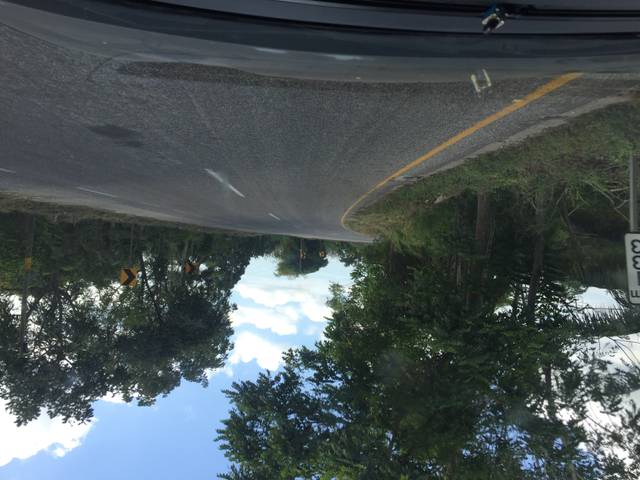
Region: Mexico
Coordinates: 17.995, -93.272